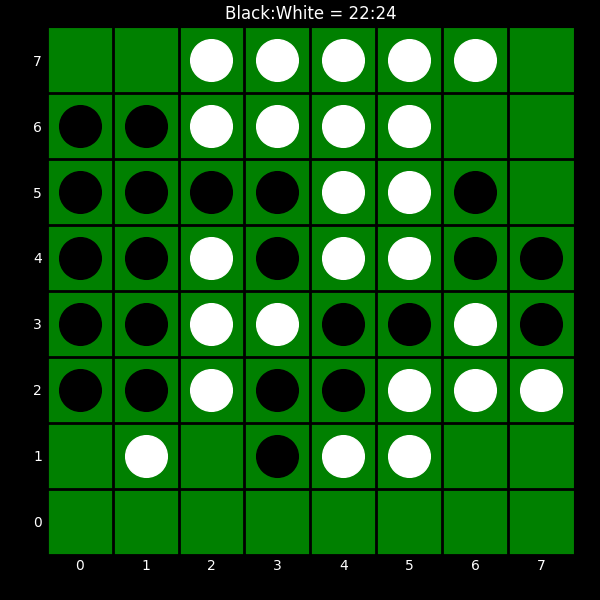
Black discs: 22
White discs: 24